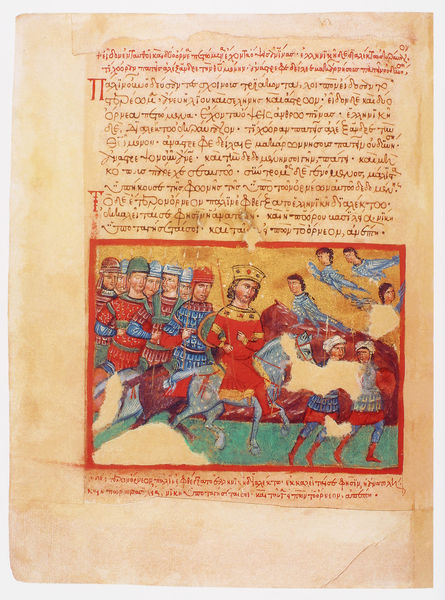
Titel: Der griechische Alexanderroman
Institution: Venedig, Hellenic Institute Codex Gr. 5
Schlagwörter: blau, flügel, mann, gelb, zeichen, rot, bart, rahmen, gewand, gold, krone, locken, fliegen, pferd, pferde, reiter, engel, hufe, reiten, schweif, schrift, papier, rand, gefolge, könig, buch, seite, illustration, text, helm, herrscher, ritter, arabisch, roter rahmen, minnesänger, türken, skript, kreuzritter, n, alexanderroman